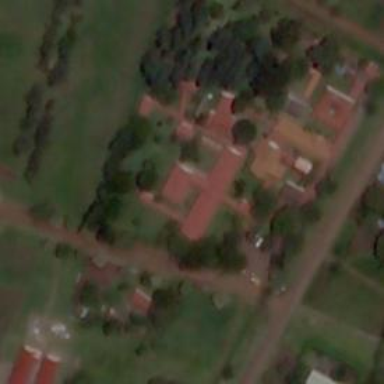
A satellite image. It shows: Healthcare facility identified as hospital.